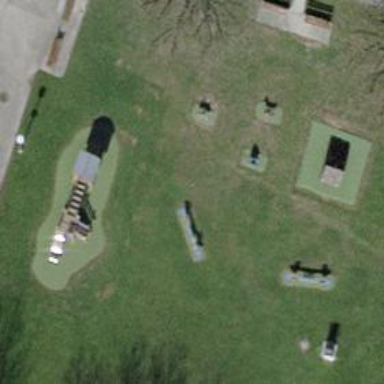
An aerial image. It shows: Seesaw in the playground.